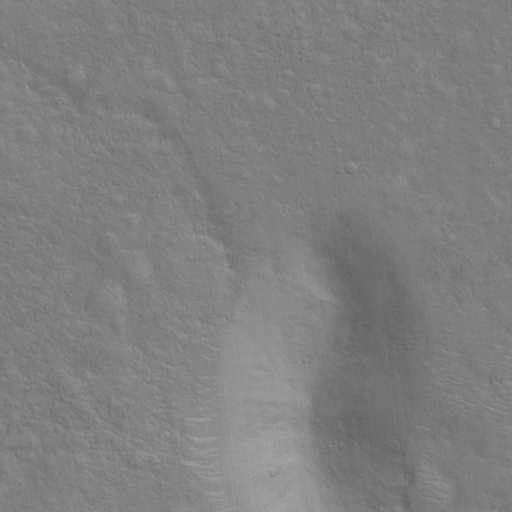
Objects detected: cone